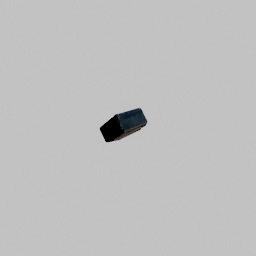
Label: decoration